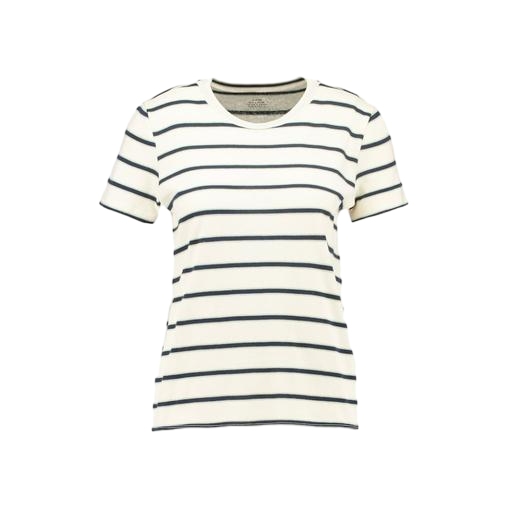
striped t-shirt, black women's striped t-shirt, club stripe tee, white background